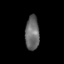
Tissue: skin
Cell type: Epithelial cells
Senescence score: 0.8474
Nuclear area (px): 467
Mean DAPI intensity: 105.991